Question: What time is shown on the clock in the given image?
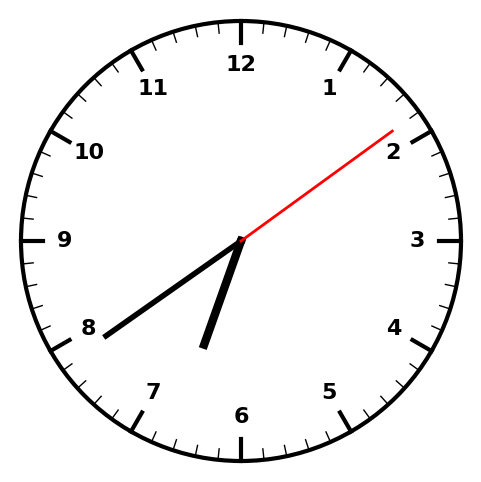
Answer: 06:39:09